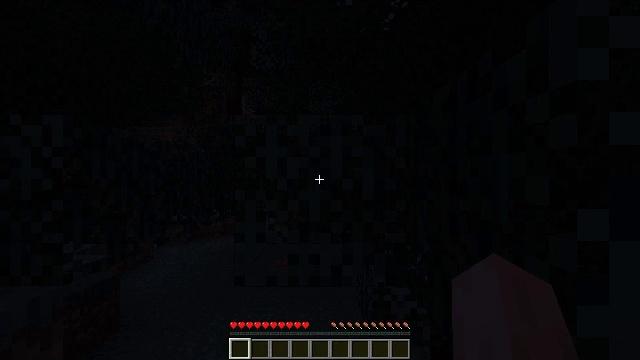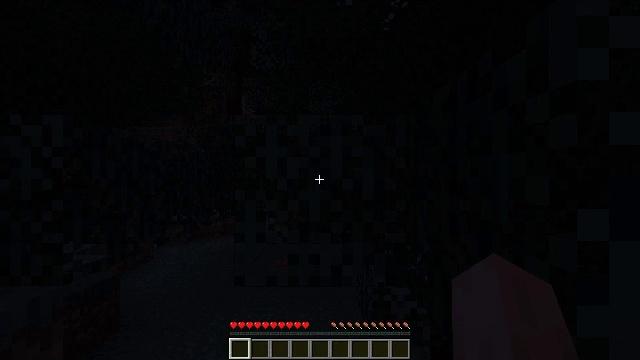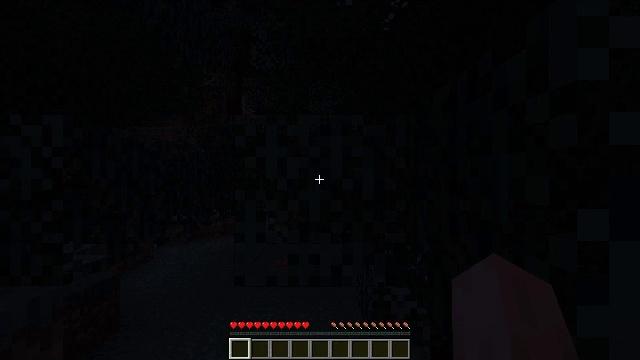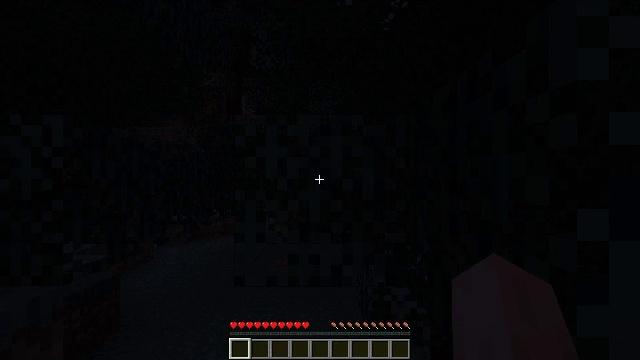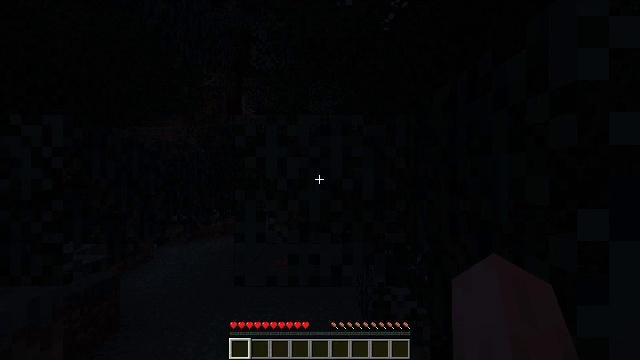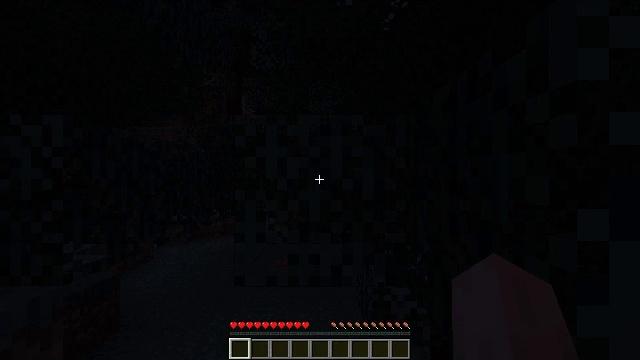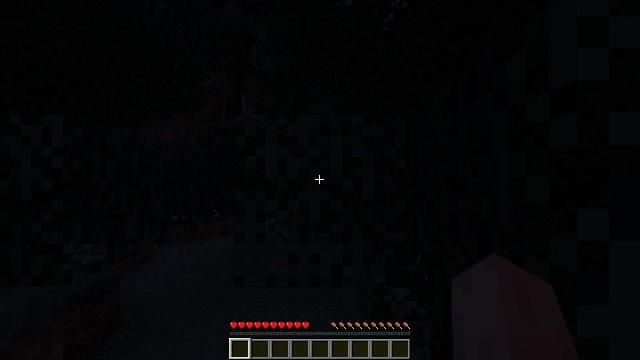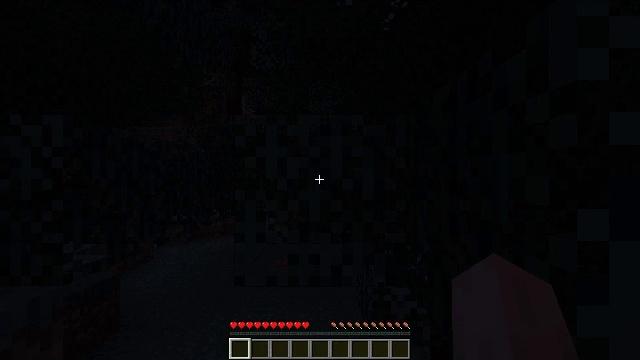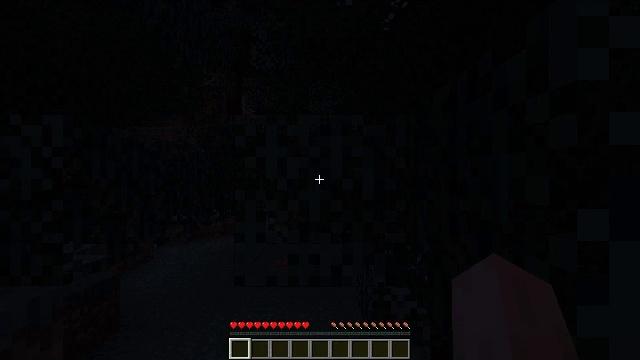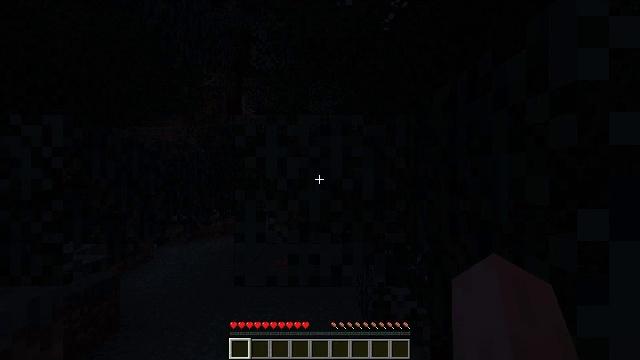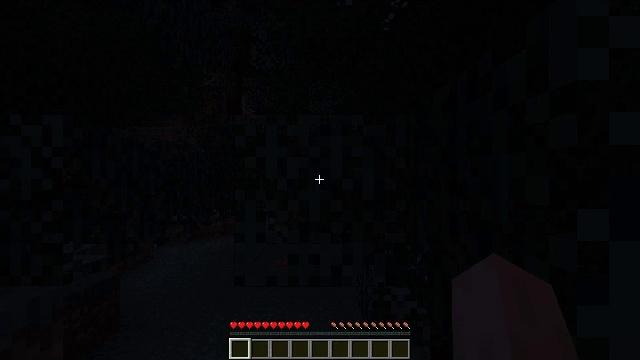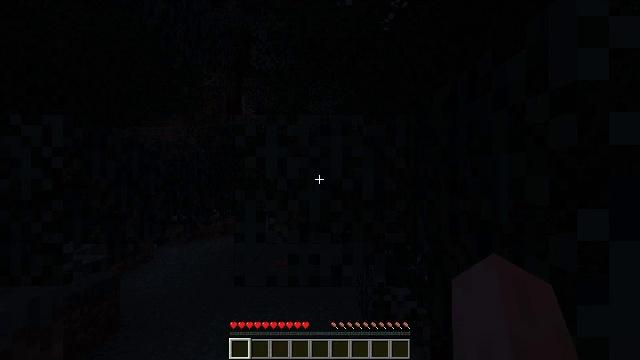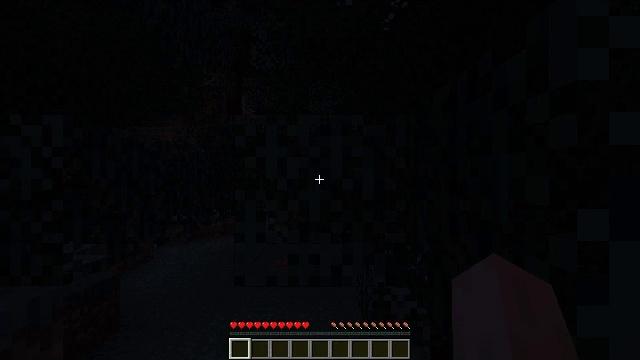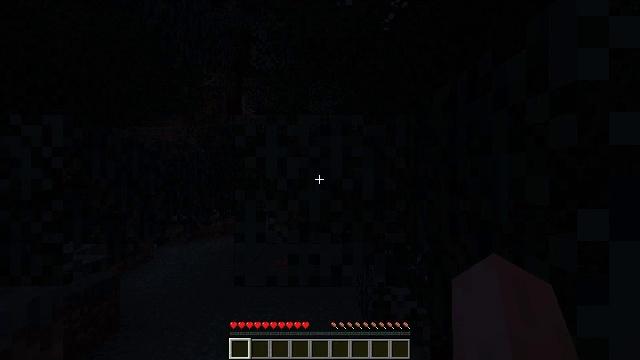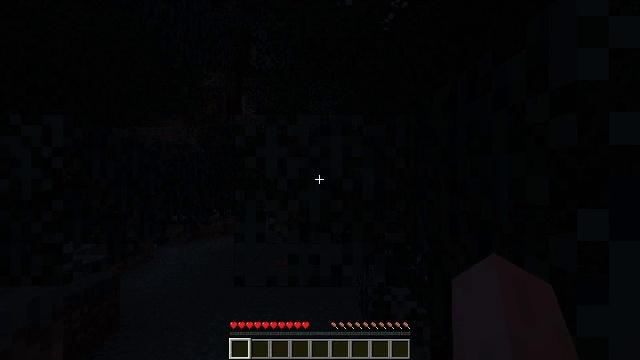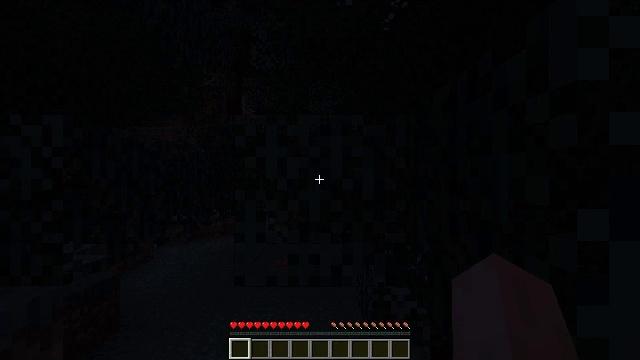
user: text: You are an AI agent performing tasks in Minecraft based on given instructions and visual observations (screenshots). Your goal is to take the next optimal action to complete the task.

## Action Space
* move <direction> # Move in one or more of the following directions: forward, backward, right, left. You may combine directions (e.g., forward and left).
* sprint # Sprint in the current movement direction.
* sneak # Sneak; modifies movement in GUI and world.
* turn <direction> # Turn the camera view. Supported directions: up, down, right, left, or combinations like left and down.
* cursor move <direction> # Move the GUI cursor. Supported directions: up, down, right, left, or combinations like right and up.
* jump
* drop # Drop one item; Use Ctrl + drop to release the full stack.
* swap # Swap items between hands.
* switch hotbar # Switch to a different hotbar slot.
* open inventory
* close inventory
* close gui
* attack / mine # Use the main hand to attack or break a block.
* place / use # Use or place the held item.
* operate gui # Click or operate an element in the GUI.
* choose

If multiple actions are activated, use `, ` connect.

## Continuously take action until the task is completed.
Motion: motion action
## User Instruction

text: Mine the ladder from the wall.
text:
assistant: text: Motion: no_op
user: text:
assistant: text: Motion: no_op
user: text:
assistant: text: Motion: no_op
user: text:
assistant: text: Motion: no_op
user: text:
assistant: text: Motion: no_op
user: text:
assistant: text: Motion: no_op
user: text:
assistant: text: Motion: no_op
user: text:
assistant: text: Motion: no_op
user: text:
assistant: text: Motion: no_op
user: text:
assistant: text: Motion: no_op
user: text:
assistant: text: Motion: no_op
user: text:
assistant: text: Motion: no_op
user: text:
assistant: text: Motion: no_op
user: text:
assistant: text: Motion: no_op
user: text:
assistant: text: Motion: no_op
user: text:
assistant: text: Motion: no_op
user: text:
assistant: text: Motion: no_op
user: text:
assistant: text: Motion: no_op
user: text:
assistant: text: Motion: no_op
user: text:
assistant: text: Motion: no_op
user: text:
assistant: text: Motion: no_op
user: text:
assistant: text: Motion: no_op
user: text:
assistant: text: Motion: no_op
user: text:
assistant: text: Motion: no_op
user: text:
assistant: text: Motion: no_op
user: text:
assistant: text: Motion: no_op
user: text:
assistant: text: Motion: no_op
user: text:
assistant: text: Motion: no_op
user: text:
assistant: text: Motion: no_op
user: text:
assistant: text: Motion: no_op